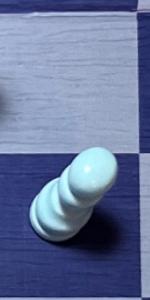
Label: Pawn_White